Question: I have setup a cluster of rabbit brokers and within the management portal plugin I get the following message
"Statistics database could not be contacted. Message rates and queue lengths will not be shown"
I have searched for this error but google is not being kind. Can anyone shed any light on this?

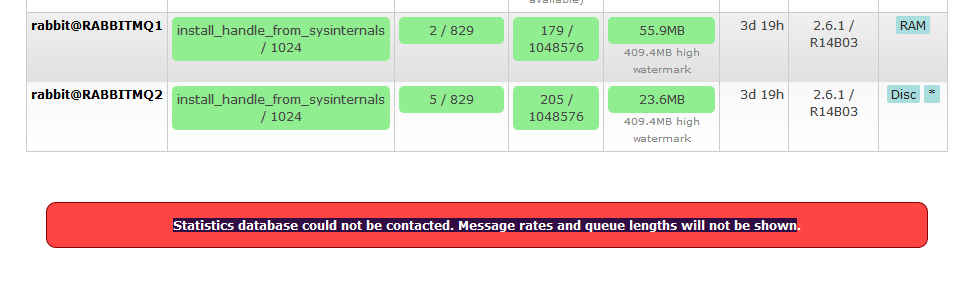
Answer: Update 2012-01-11: We believe we found the source of this and fixed it in 2.7.1. However it's very timing-dependent so we were never able to replicate it. If anyone sees this in 2.7.1 or later, can you mail support@rabbitmq.com please?
Old answer follows:
That's not really a message you should even be able to see in 2.6.1. I would be interested to know how you got there.
The management plugin maintains a single in-memory statistics database on one node in the cluster, even if it's installed on several / all nodes. Prior to 2.6.0 you would see that error if the node hosting the database failed or was removed. But in 2.6.0 we ensured (or I thought we did) that the statistics database would migrate to another node and reconstruct itself if necessary.
So this might not be a very good Stack Overflow question as it's looking more like a bug report. Do you see this after a node has failed / been removed or right from the start? Is mgmt installed on all nodes or just one? Can you send us the logs from the various nodes? Probably better to reply to support@rabbitmq.com in fact.